Field crop: tomato
Growth stage: 1
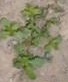
Species: portulaca